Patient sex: M
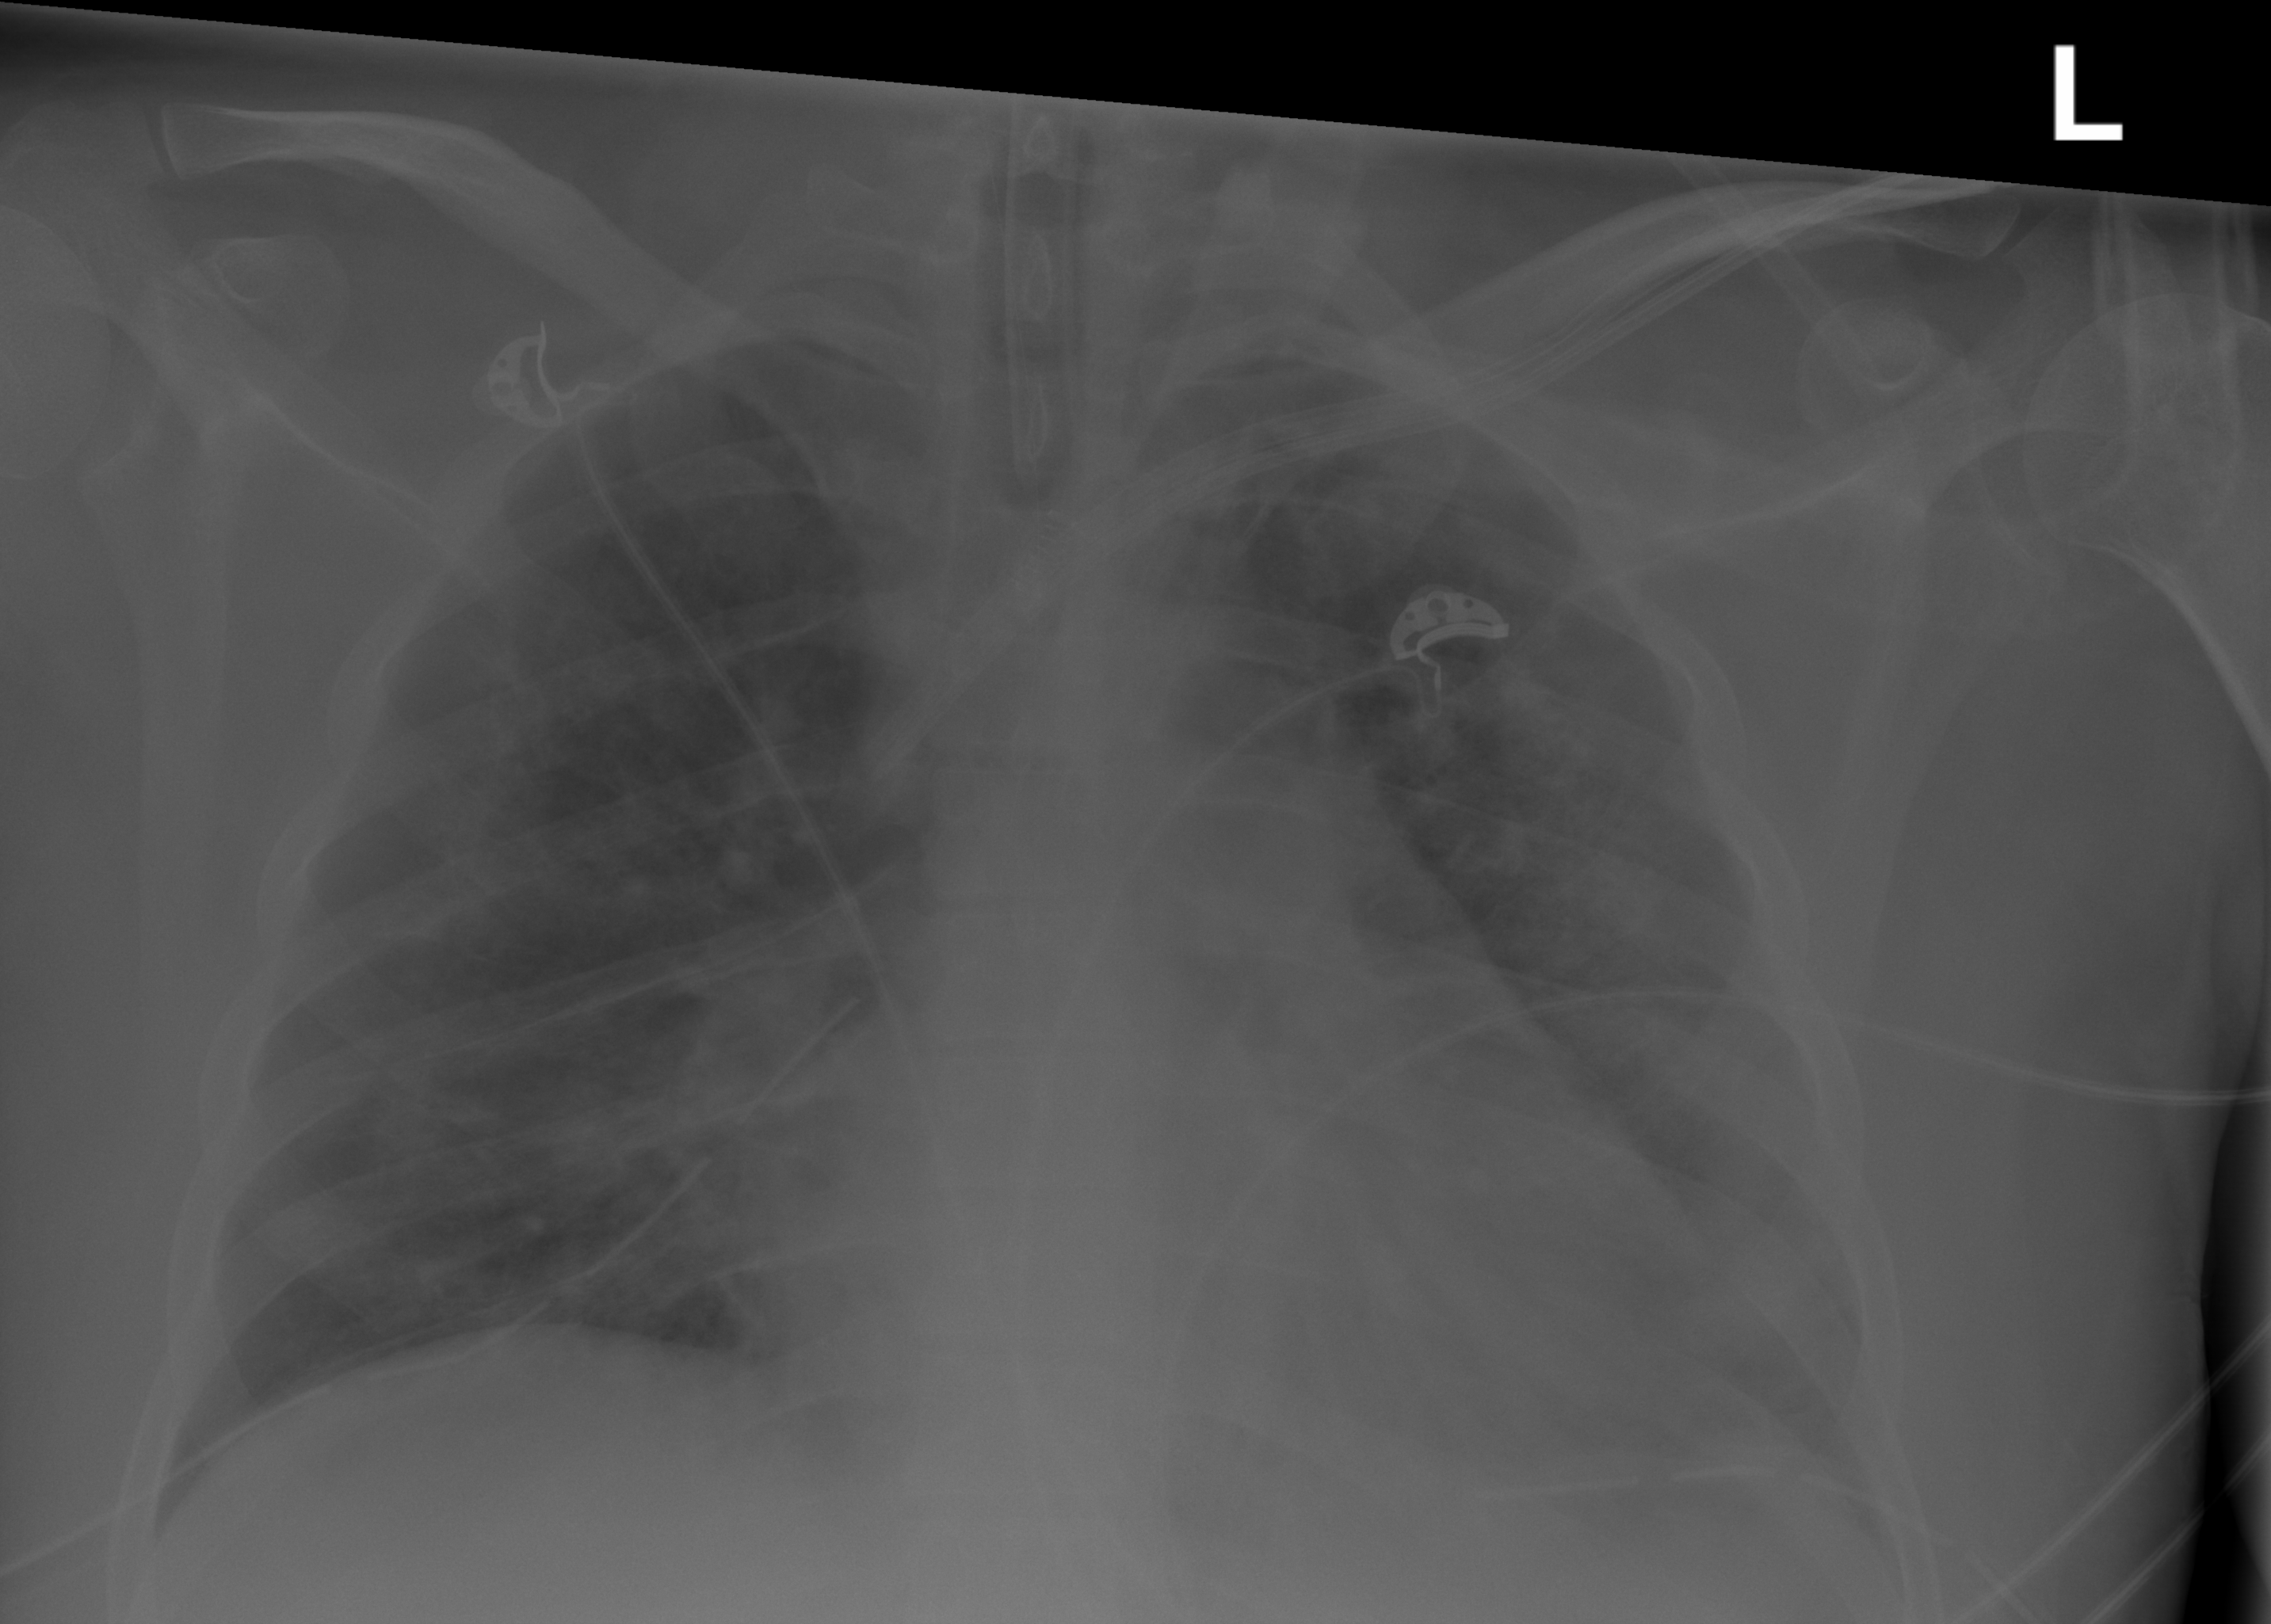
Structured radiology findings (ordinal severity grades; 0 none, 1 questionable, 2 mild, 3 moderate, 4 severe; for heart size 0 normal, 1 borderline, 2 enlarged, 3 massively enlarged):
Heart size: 1
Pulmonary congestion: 2
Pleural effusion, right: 0
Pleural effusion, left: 0
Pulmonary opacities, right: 2
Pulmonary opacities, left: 2
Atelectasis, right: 2
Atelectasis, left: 2